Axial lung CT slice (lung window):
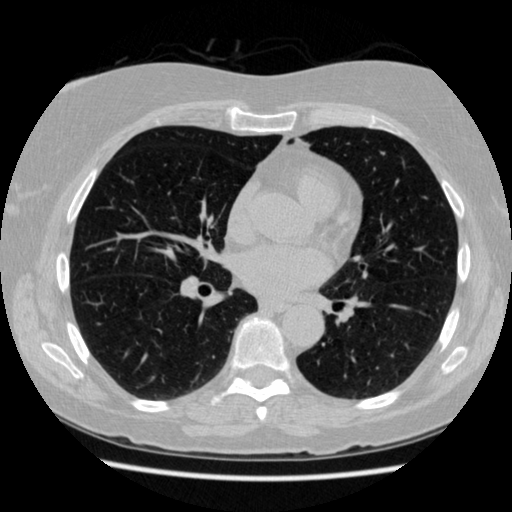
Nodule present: no